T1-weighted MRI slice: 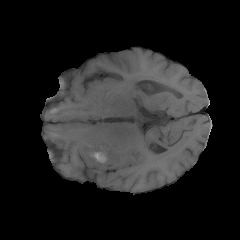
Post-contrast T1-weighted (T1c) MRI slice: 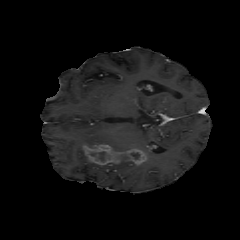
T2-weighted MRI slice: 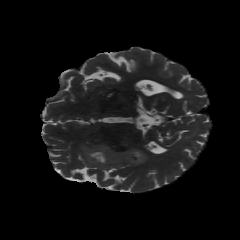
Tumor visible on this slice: yes